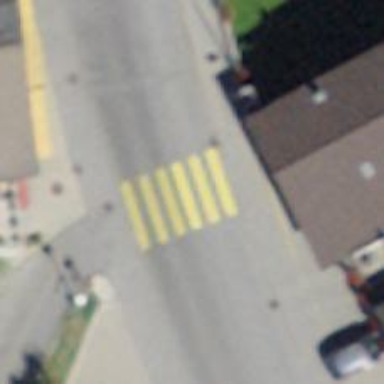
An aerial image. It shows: Marked road crossing.